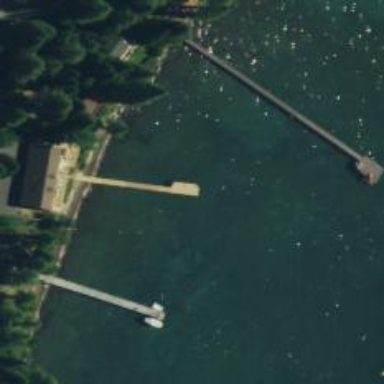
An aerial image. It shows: Man-made pier.